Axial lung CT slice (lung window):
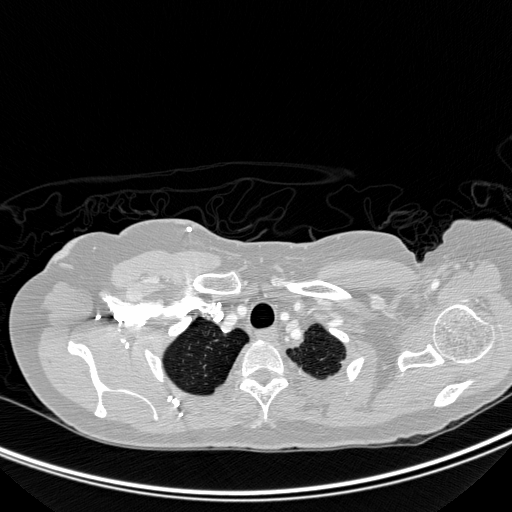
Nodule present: no